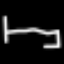
Label: bed